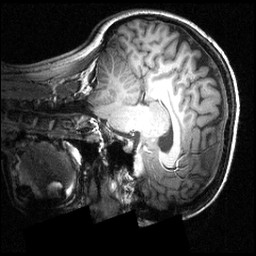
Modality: T1w
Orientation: sagittal
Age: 23
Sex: female
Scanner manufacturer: siemens
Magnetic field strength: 3.951 T
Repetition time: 1.5 s
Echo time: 0.00335 s